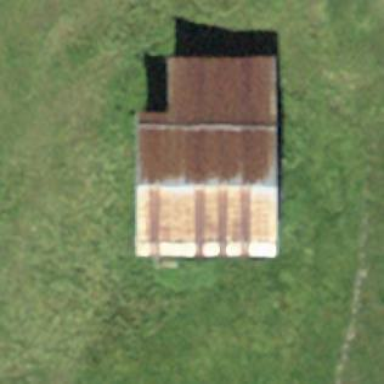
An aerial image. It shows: Shed.